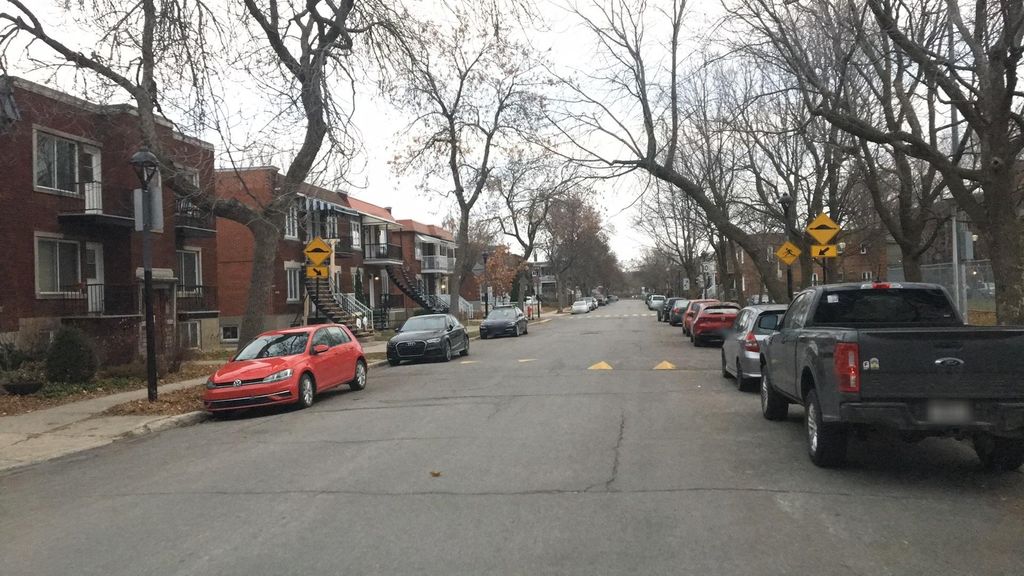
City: montreal